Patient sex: M
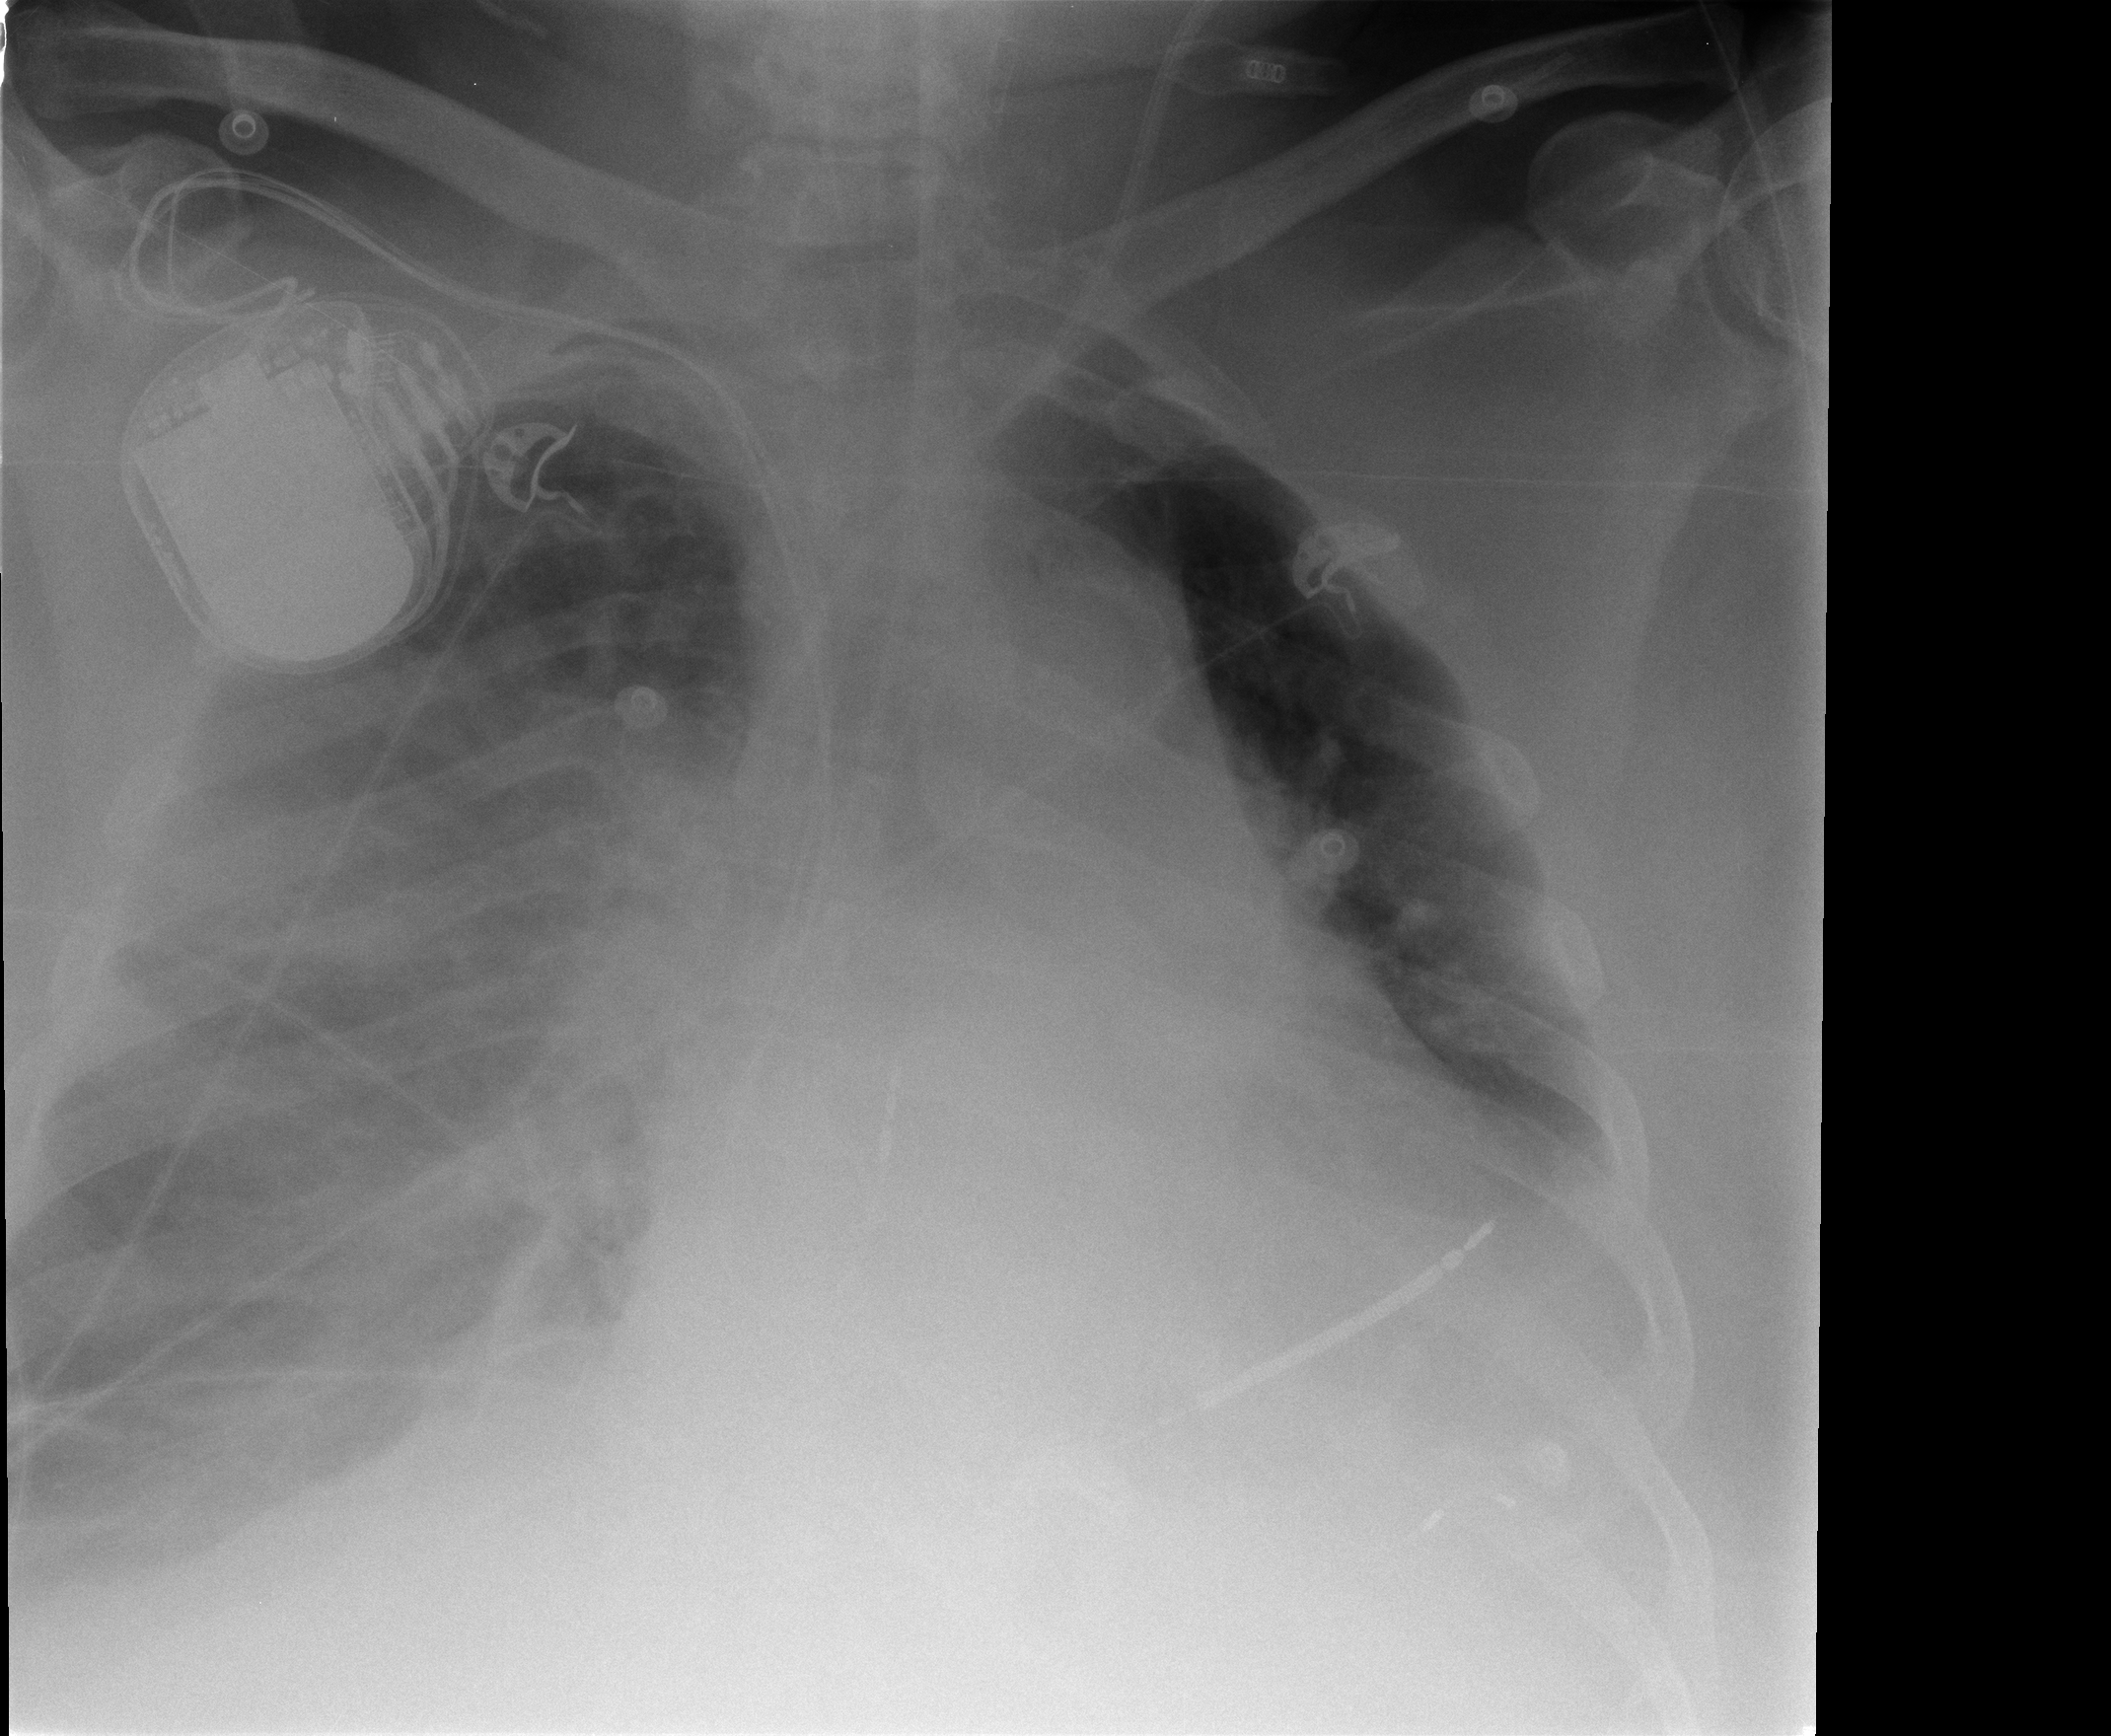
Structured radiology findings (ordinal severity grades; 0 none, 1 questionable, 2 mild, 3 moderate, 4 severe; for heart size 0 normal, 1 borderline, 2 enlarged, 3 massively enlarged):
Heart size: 2
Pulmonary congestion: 0
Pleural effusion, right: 3
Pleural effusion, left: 0
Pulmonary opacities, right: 0
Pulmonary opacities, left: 0
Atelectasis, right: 2
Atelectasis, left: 0